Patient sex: M
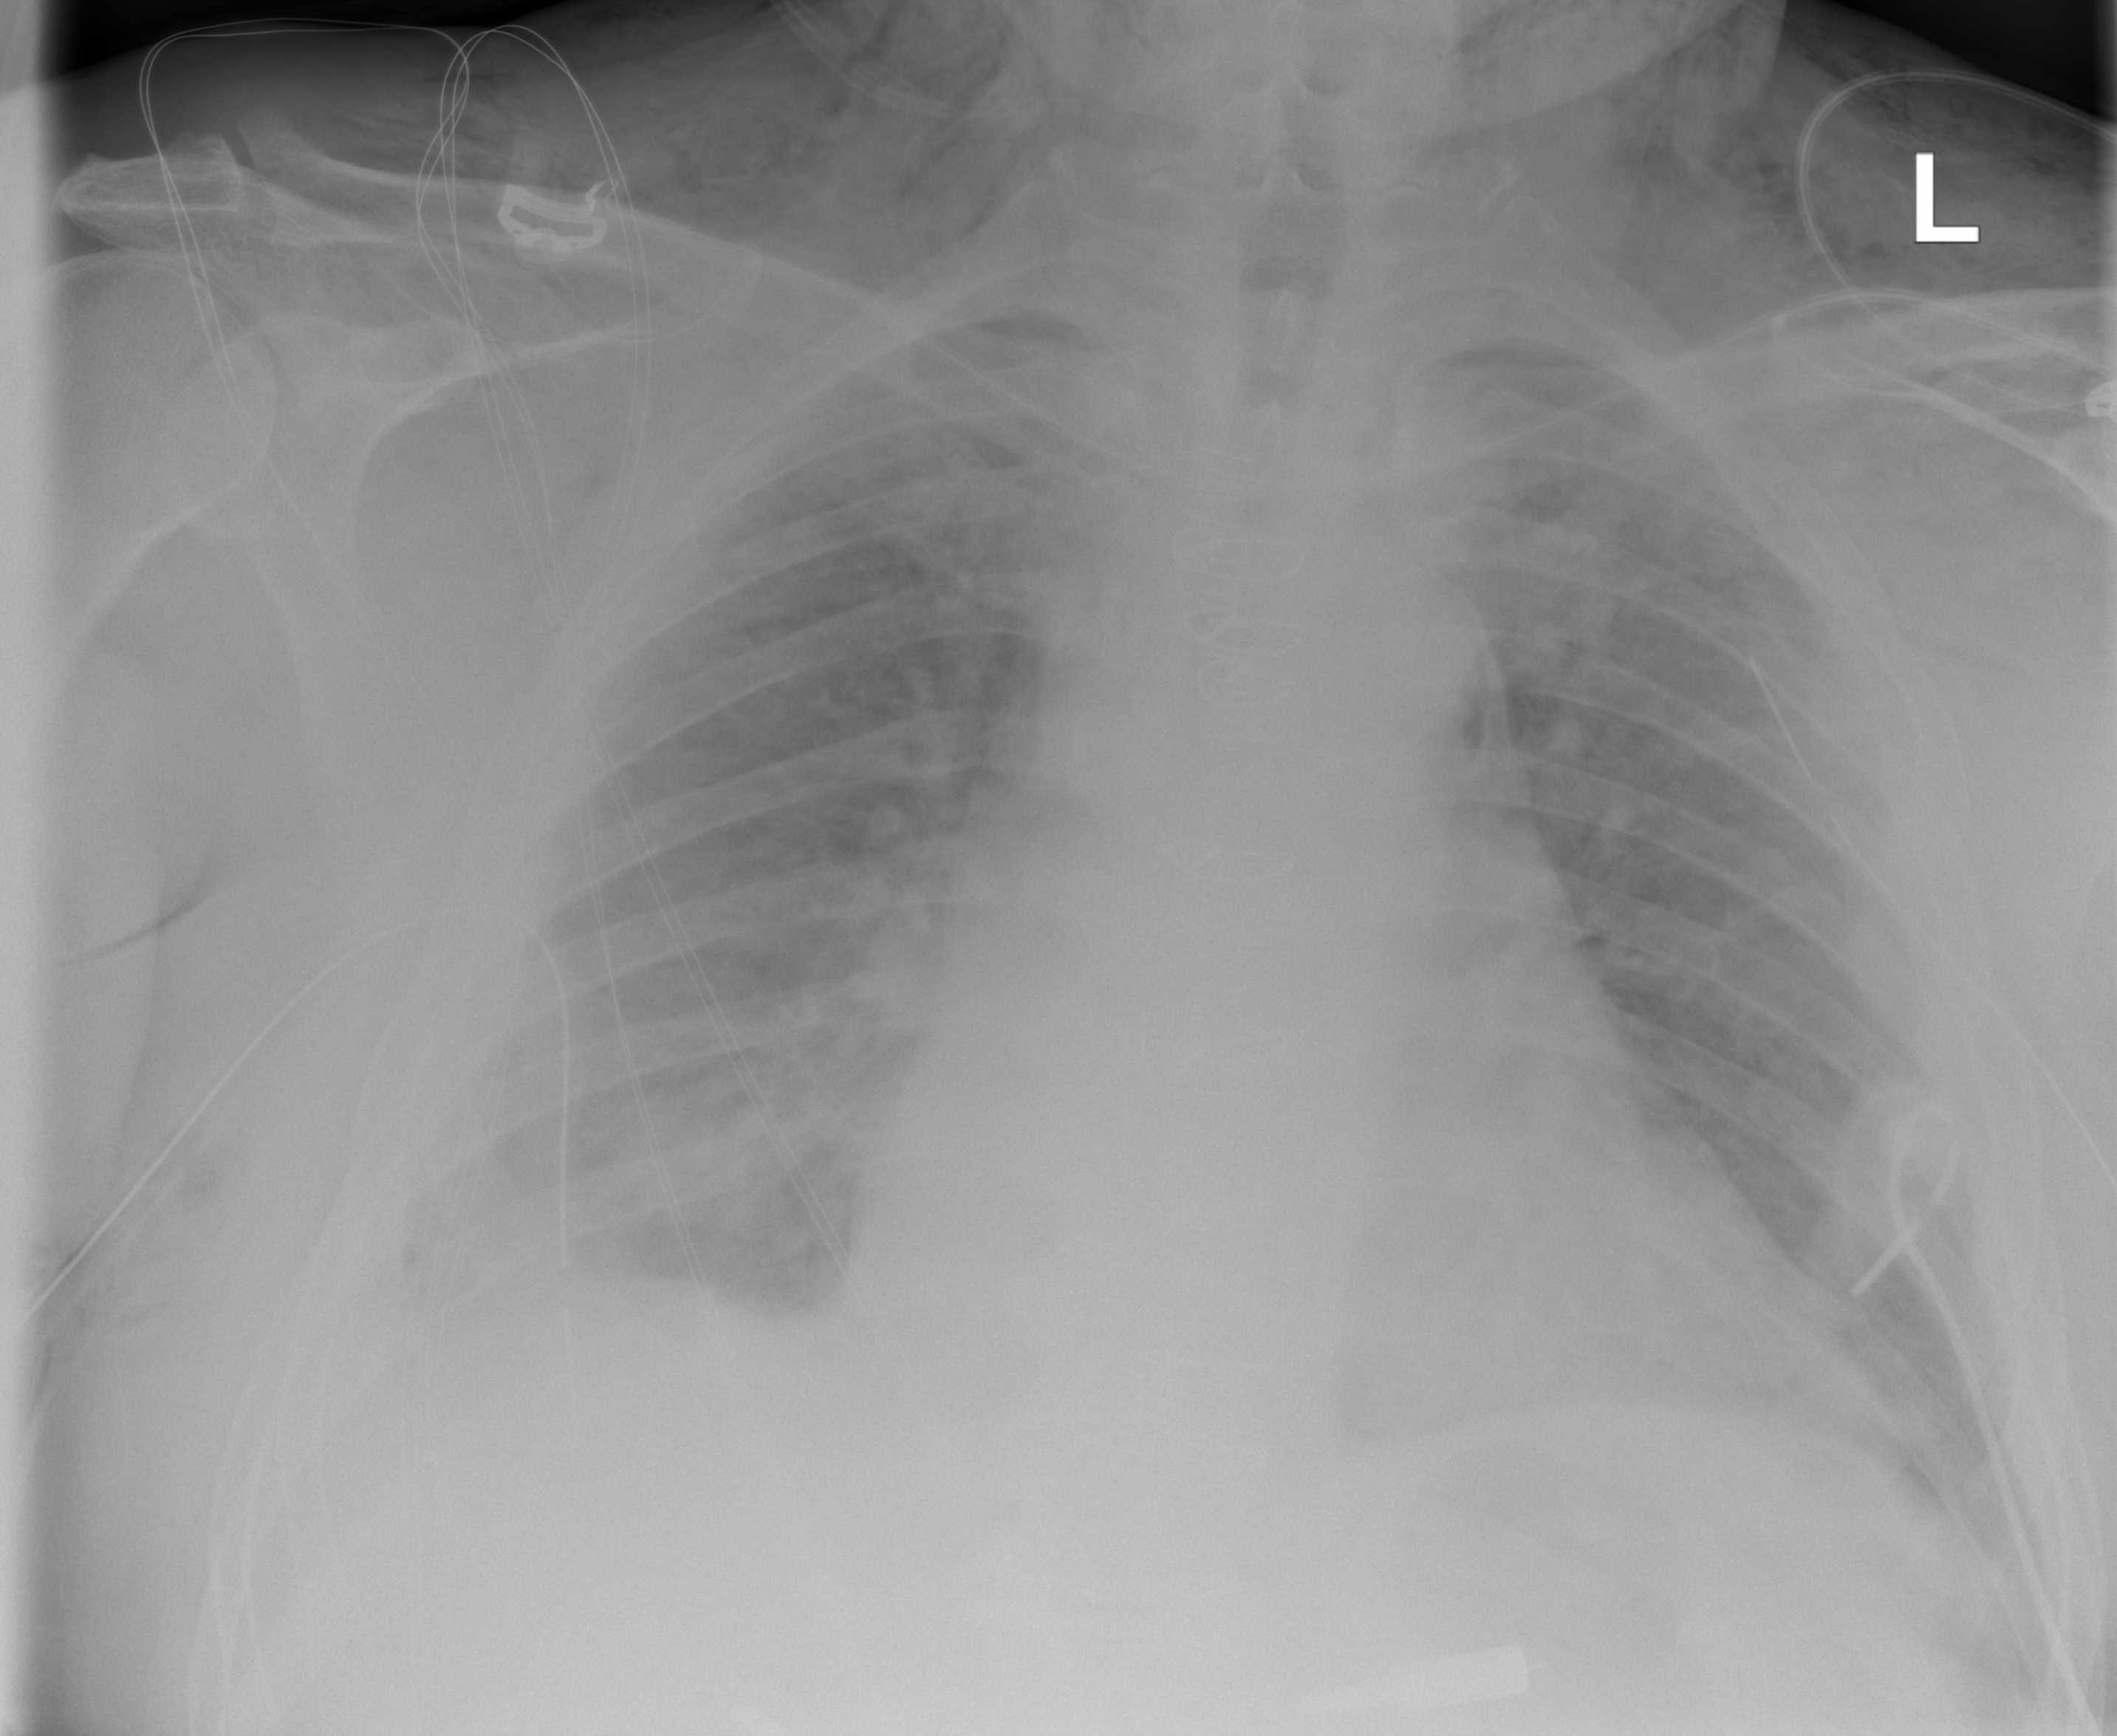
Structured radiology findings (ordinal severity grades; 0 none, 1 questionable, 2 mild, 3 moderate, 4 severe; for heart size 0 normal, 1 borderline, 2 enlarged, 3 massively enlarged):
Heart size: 2
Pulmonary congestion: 2
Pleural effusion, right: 2
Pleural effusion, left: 1
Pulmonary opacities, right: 2
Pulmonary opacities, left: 2
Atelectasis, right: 2
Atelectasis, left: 2